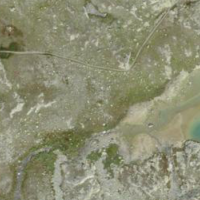
EUNIS habitat code: 48
Species observed at this site:
Prunella collaris